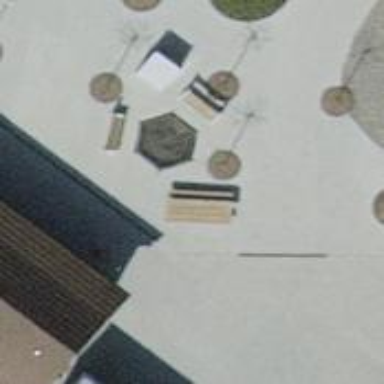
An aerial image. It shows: Picnic table located in leisure land area.